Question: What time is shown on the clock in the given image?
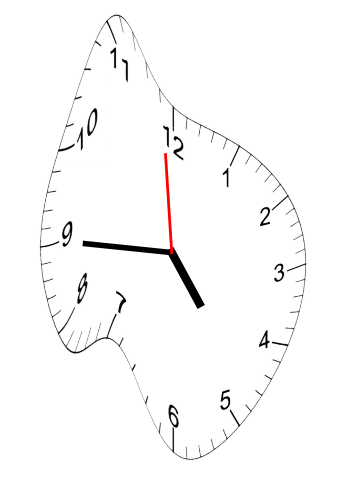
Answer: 04:44:59